Question: With the following code:
'''
<!DOCTYPE html>
<html>
<body>
<div style="-webkit-column-width:5em;-moz-column-width:5em;">
<ul>
<li>Item</li>
<li>Item</li>
<li>Item</li>
<li>Item</li>
<li>Item</li>
<li>Item</li>
<li>Item</li>
<li>Item</li>
<li>Item</li>
<li>Item</li>
</ul>
</div>
</body>
</html>
'''
In Chrome I get a weird alignment of rows:

The rows align correctly in Firefox. Does anyone know how to fix this?
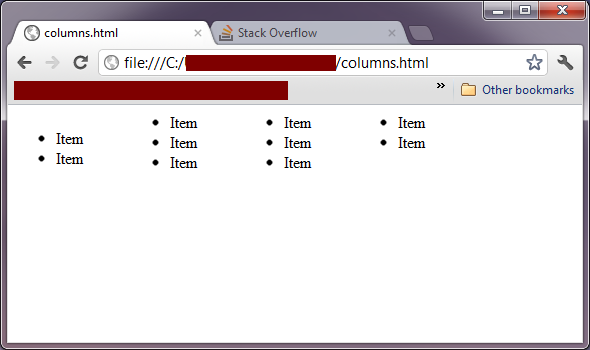
Answer: I have gone through your problem and find a solution why you are getting the problem in chrome.
Please add this css to the ul tag:
'''
<ul style="margin:0;">
<li>Item</li>
<li>Item</li>
<li>Item</li>
<li>Item</li>
<li>Item</li>
<li>Item</li>
<li>Item</li>
<li>Item</li>
<li>Item</li>
<li>Item</li>
</ul>
'''
I hope it will solve your problem.

Above is the screen shot of different images of google chrome (different window sizes), you can see 1st image is your screenshot & the output of you code in google chrome in which i added three different colored borders to demonstrate the problem.
1. Border red on div.
2. Pink on ul
3. Green on li
After adding 'margin:0;' on 'ul' you can see different output in different viewport sizes.